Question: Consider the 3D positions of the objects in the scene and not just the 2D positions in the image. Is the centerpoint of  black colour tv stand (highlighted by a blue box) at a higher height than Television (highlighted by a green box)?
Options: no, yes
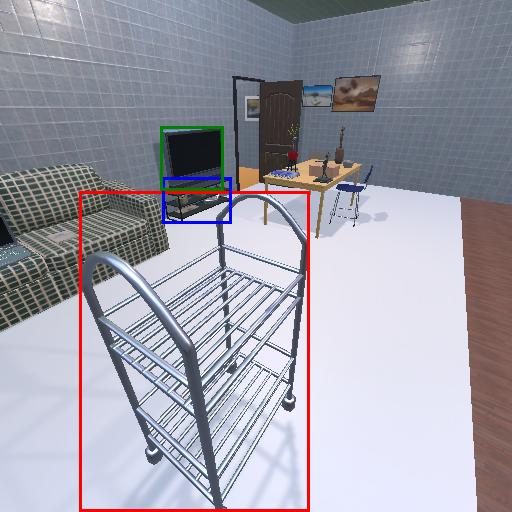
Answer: no